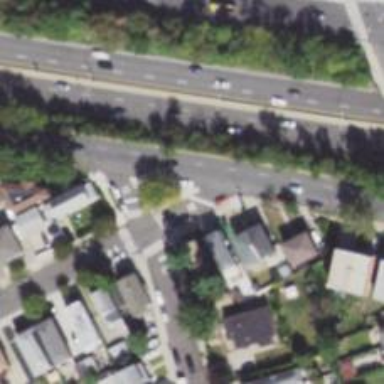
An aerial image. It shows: Footway.